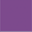
Piece: xx